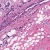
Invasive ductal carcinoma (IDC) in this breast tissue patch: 0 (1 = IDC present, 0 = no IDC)